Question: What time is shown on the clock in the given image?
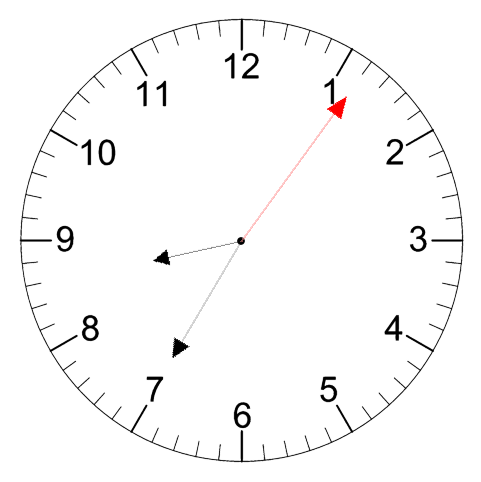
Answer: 08:35:06